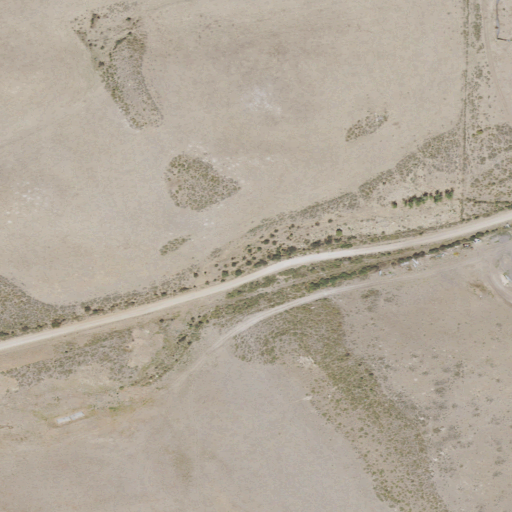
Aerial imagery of valley in Utah named Temple Canyon containing shrub, pasture, cultivated crops, and open development